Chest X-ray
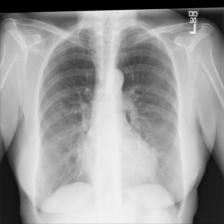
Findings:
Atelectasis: negative
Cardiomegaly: negative
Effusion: negative
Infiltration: positive
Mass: negative
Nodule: negative
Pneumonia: negative
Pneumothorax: negative
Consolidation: negative
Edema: negative
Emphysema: negative
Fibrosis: negative
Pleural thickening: negative
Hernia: negative